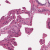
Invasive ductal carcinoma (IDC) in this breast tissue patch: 0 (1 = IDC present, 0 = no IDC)